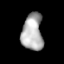
Tissue: lung
Cell type: Endothelial cells
Senescence score: 0.6776
Nuclear area (px): 759
Mean DAPI intensity: 173.331